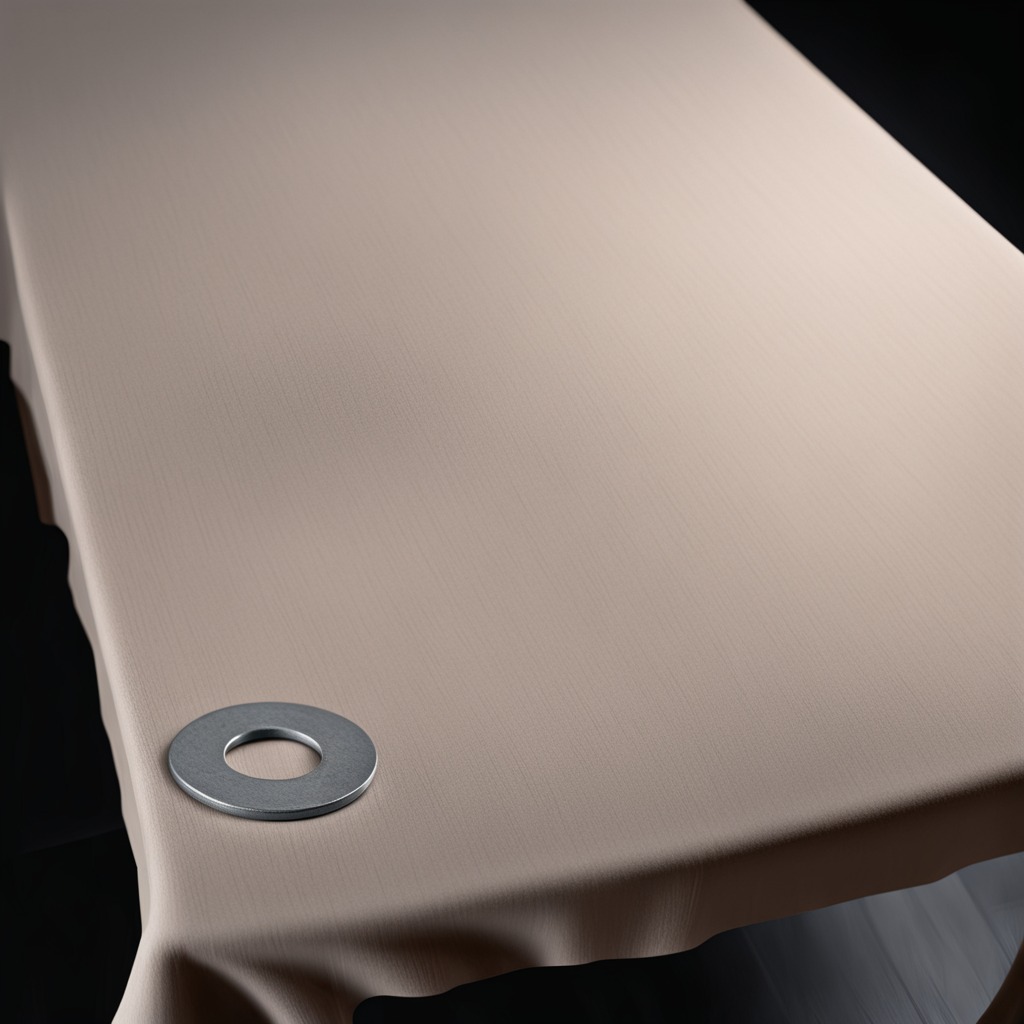
A flat metal washer is lying on the wooden table.